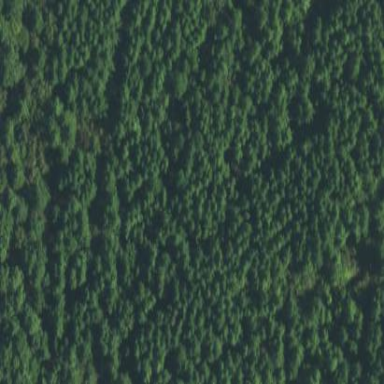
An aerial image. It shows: Forest with evergreen needle-leaved trees.